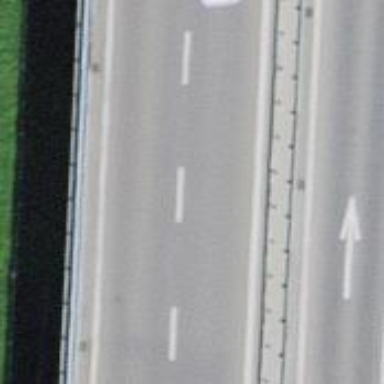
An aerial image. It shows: Primary highway bridge with asphalt surface.